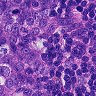
Metastatic tissue present: yes